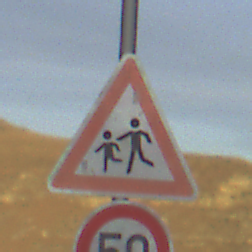
Verkehrszeichen: KinderRechts
Zusatzzeichen unten: Geschwindigkeit50
Umgebung: Outdoor, Nature
Tageszeit: SunriseSunset
Wetter: PartlyCloudy
Licht: Natural
Jahreszeit: NotSpecified
Kontrast: HighContrast